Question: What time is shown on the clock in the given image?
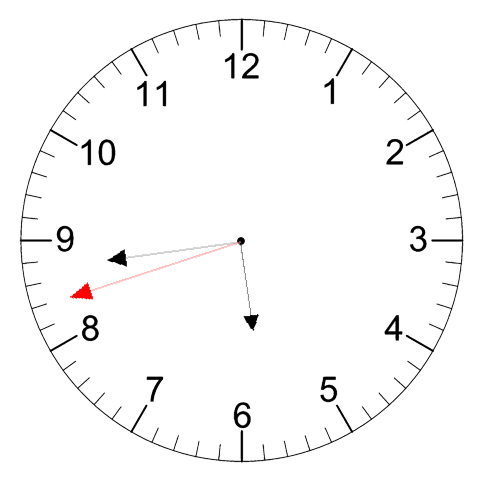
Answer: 05:43:42